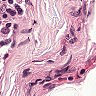
Metastatic tissue present: no